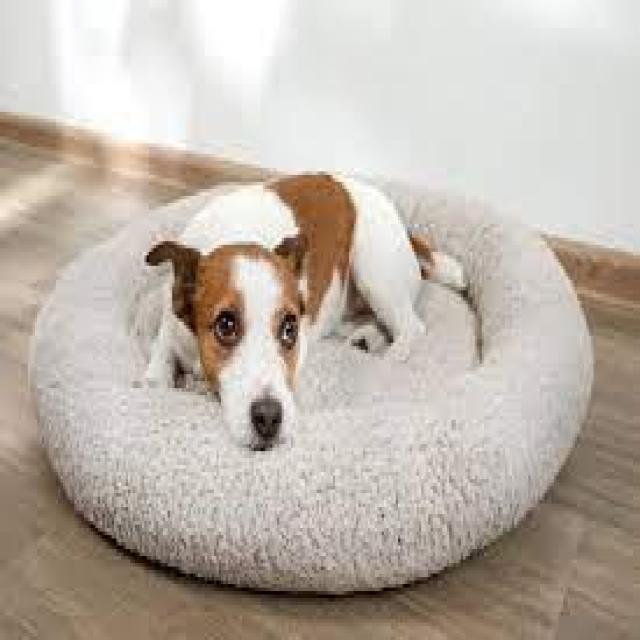
Healthy canine skin — no visible lesions, inflammation, or abnormalities. The skin and coat appear normal.